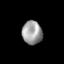
Tissue: prostate
Cell type: B cells
Senescence score: 0.7791
Nuclear area (px): 461
Mean DAPI intensity: 156.846